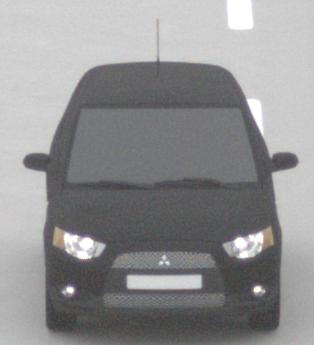
Make: Mitsubishi
Model: Colt 1.1
Detailed model: Colt (VI)
Model produced from: 2008/11
Model produced until: 2010/10
Doors: 3
Color: black
Road condition: dry road
Daytime: midday
Contrast: low contrast